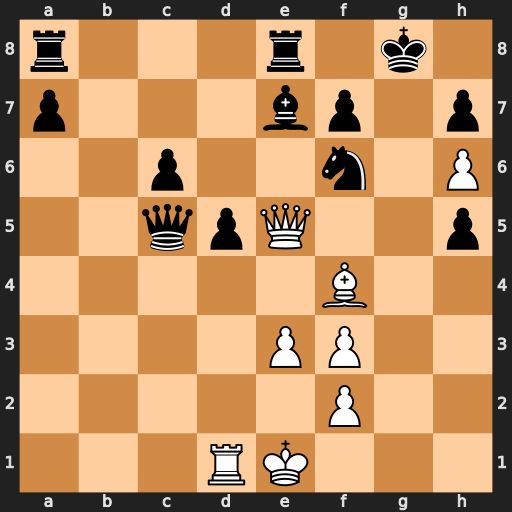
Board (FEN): r3r1k1/p3bp1p/2p2n1P/2qpQ2p/5B2/4PP2/5P2/3RK3
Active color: w
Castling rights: -
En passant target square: -
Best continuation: Qg5+ Kf8 Qg7#